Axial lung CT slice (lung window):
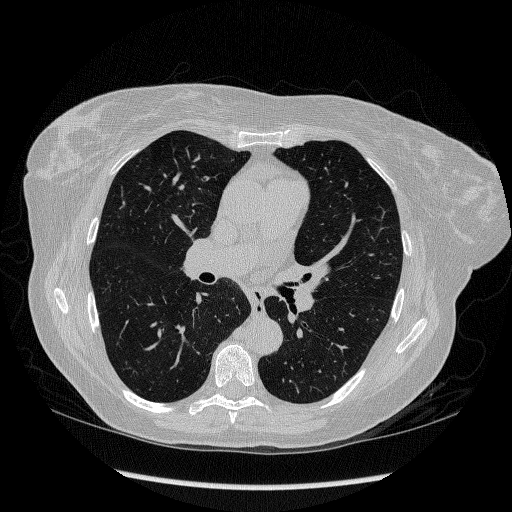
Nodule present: no